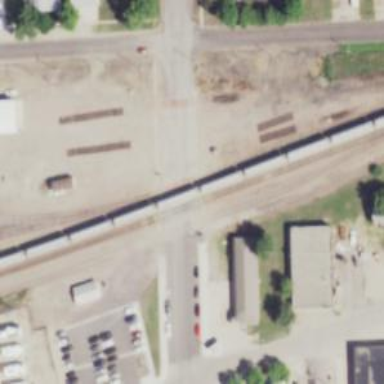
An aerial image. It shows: Railway level crossing.